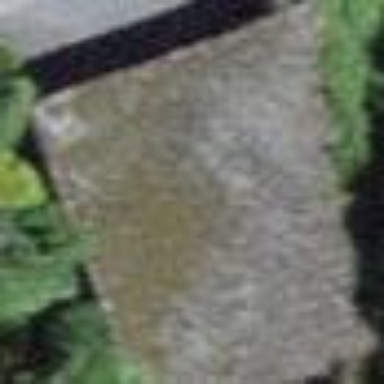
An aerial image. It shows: Garage.